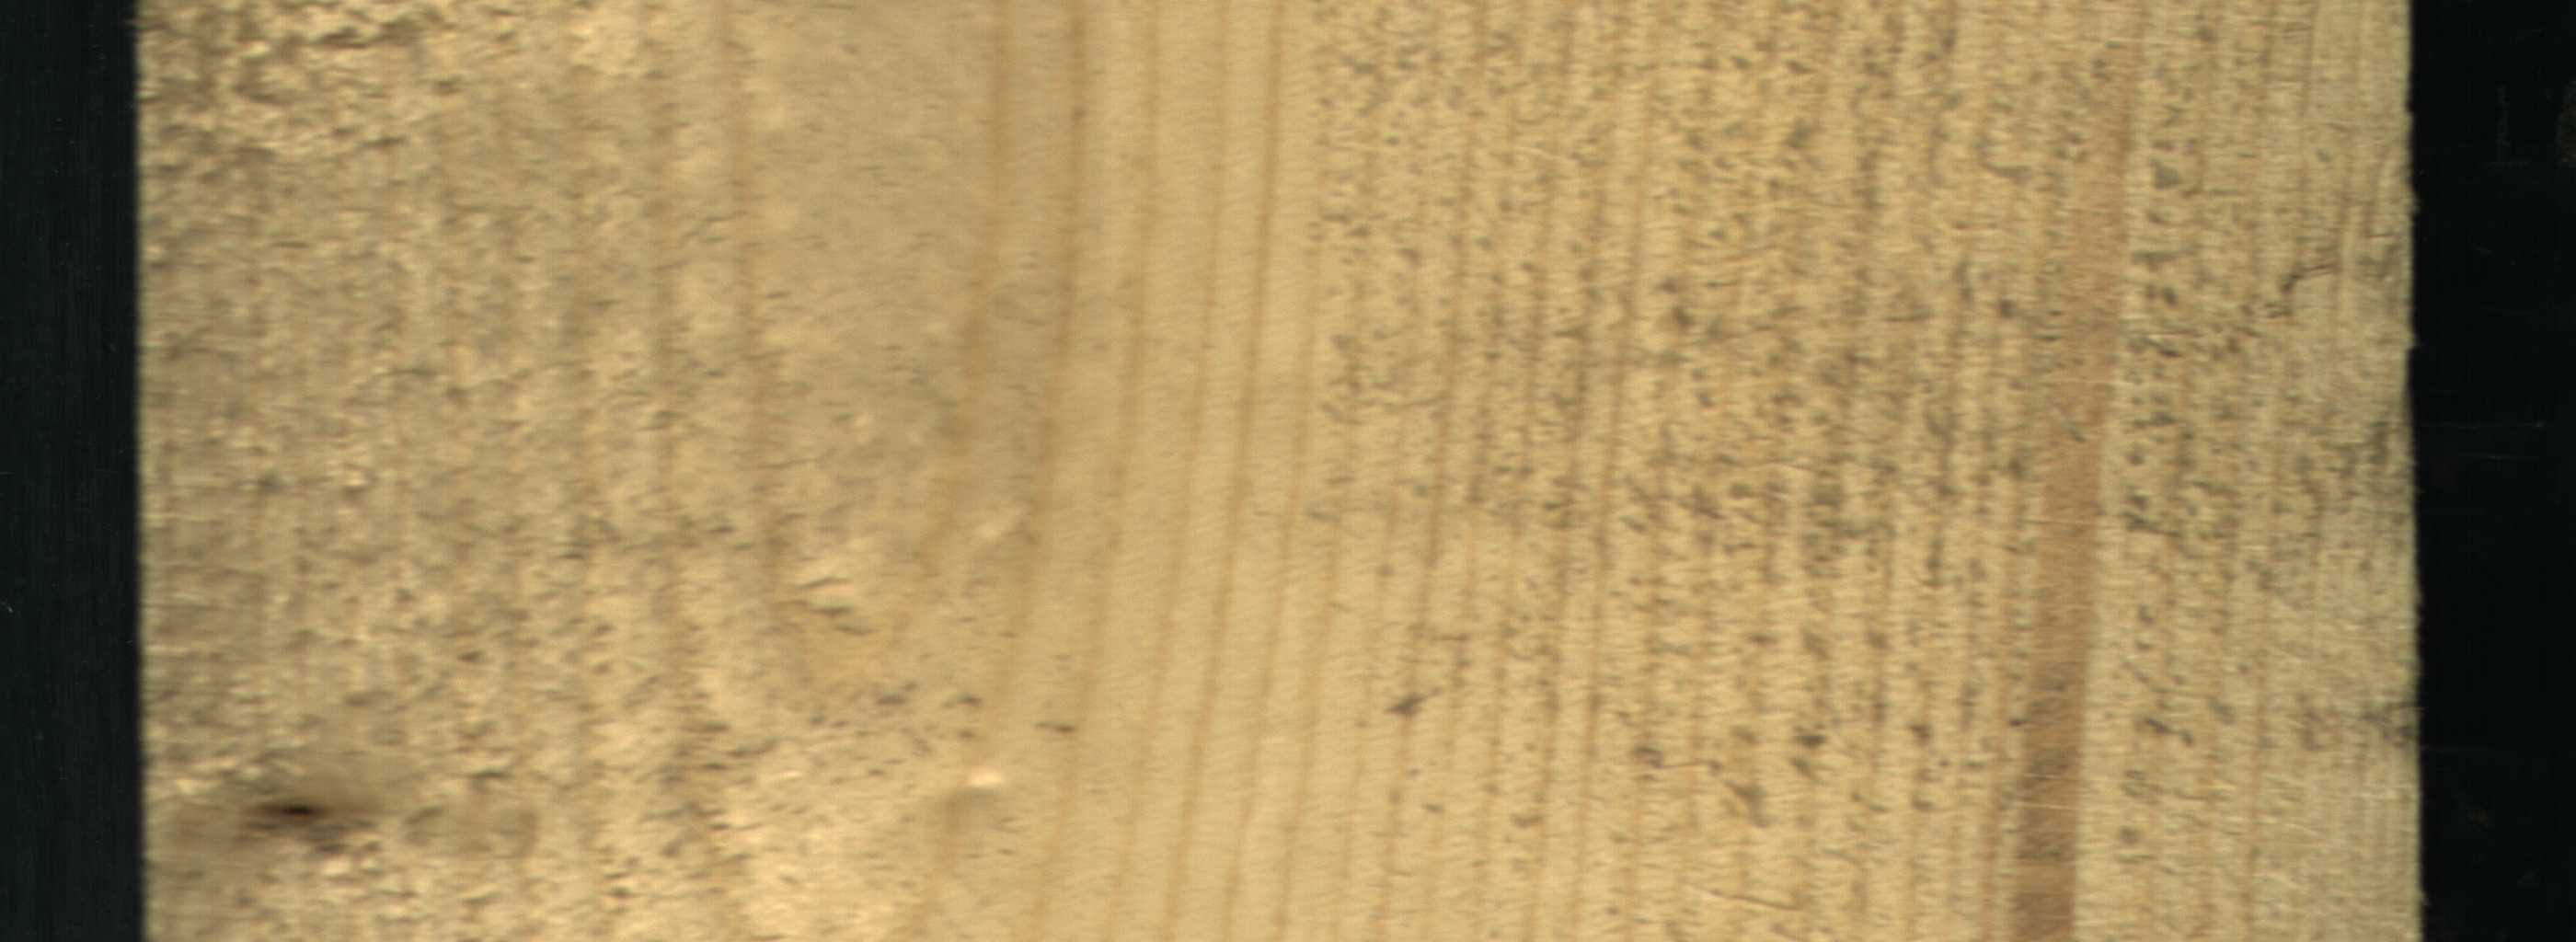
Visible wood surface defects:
Dead_Knot